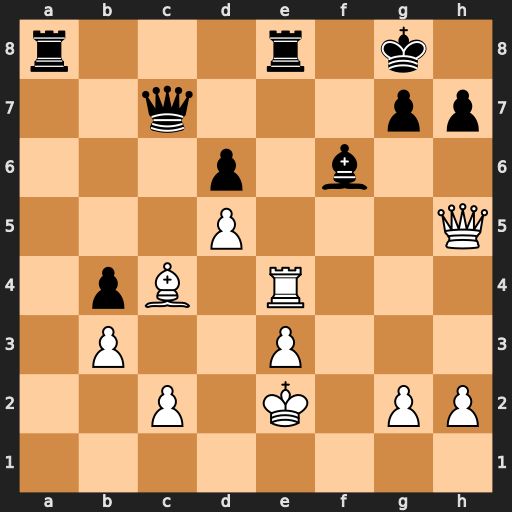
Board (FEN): r3r1k1/2q3pp/3p1b2/3P3Q/1pB1R3/1P2P3/2P1K1PP/8
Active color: w
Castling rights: -
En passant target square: -
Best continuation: Rxe8+ Rxe8 Qxe8#